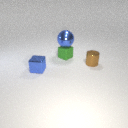
small blue metal cube in front of small brown metal cylinder